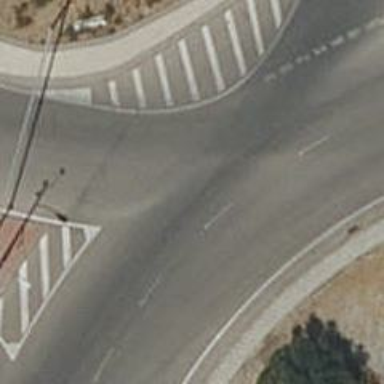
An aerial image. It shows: Secondary road around roundabout.